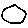
Label: circle